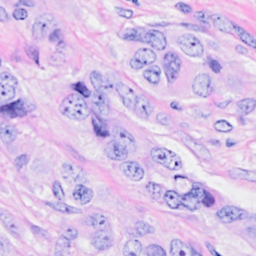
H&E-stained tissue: Breast